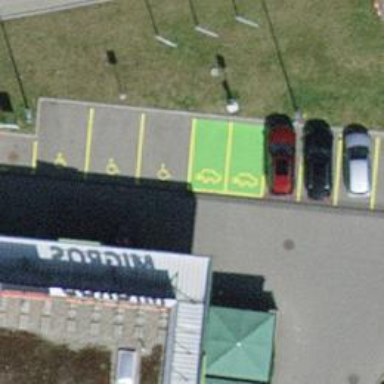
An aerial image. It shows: Charging station.